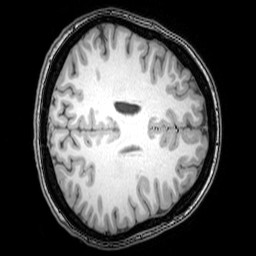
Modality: T1w
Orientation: axial
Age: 26
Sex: female
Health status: healthy
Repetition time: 0.081 s
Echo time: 0.037 s